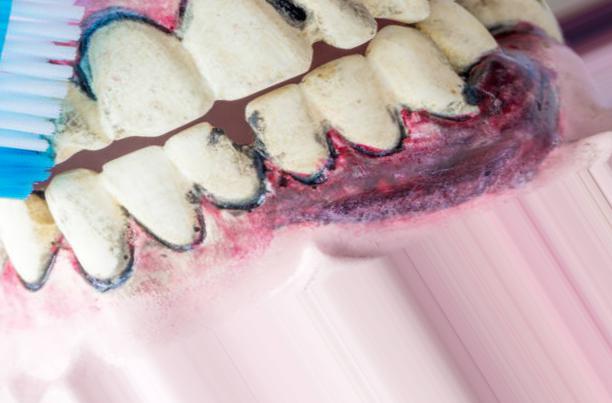
Condition: Caries